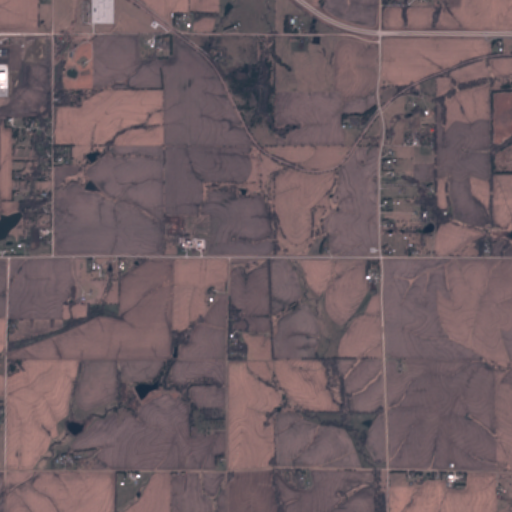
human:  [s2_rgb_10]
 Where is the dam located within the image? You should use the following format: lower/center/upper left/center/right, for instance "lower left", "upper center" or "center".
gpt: The dam is located in the lower left of the image.
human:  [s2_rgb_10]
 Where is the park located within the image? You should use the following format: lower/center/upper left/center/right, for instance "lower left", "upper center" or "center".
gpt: The park is located in the upper right of the image.
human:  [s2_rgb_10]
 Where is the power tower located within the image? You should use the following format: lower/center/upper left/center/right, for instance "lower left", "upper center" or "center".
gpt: The power tower is located in the upper left of the image.
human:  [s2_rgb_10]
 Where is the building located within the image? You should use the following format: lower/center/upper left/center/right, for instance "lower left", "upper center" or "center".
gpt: The building is located in the upper left of the image.
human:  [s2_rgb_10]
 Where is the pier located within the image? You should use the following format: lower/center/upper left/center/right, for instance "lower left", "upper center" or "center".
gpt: The pier is located in the upper left of the image.
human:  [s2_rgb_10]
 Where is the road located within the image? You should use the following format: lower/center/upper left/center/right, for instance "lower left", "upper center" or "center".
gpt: There is no road in the image.